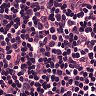
Metastatic tissue present: no